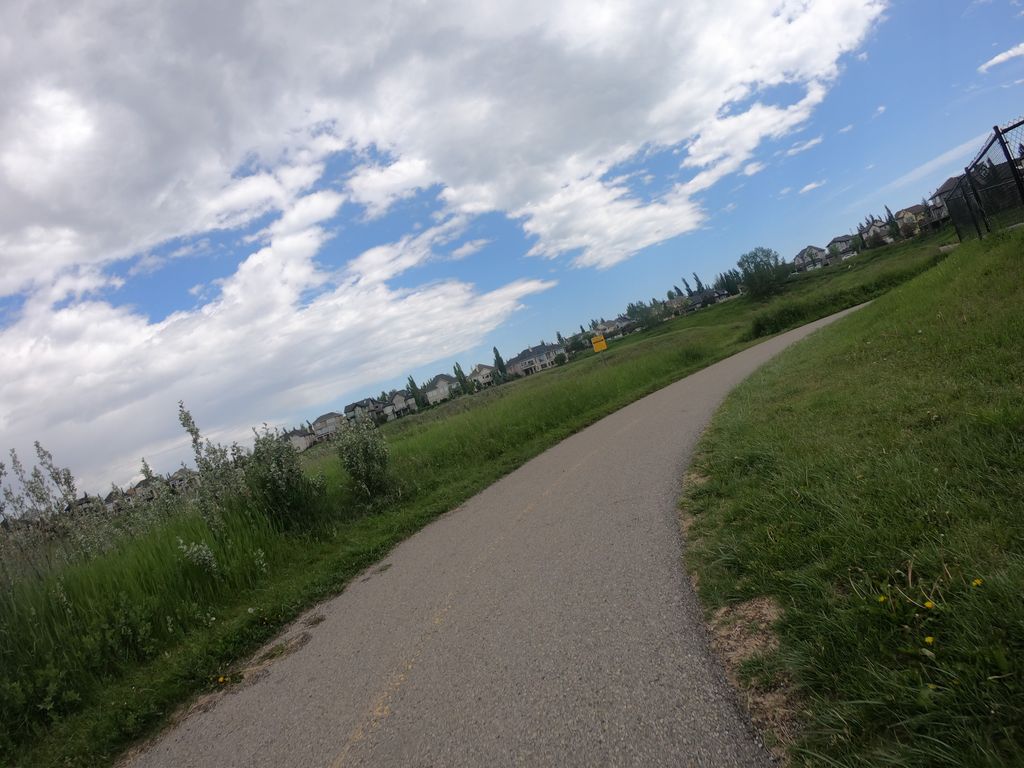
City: calgary